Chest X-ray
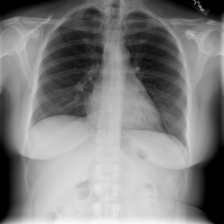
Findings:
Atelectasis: negative
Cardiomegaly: negative
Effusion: negative
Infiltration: negative
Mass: negative
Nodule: negative
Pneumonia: negative
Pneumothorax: negative
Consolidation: negative
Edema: negative
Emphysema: negative
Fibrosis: negative
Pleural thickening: negative
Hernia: negative